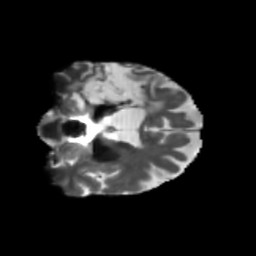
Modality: T2w
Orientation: coronal
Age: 66
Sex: female
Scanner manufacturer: siemens
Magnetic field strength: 3 T
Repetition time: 5.47 s
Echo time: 0.0854 s